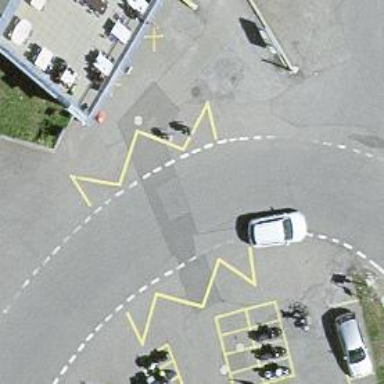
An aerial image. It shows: Platform for public transport is situated by the road.